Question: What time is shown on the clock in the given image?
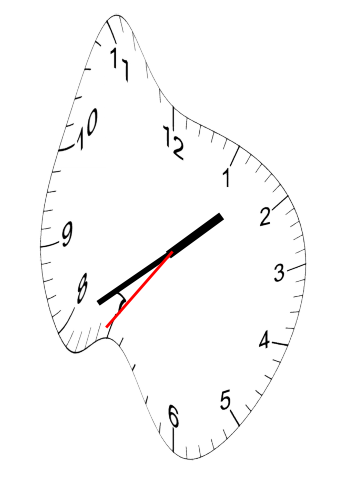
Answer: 01:39:36